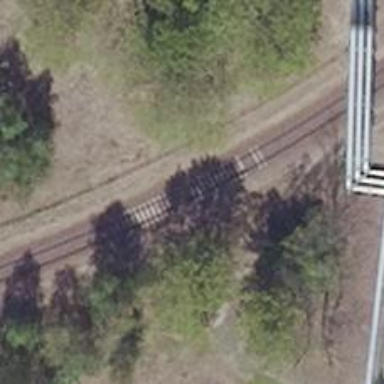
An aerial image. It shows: Railway yard.